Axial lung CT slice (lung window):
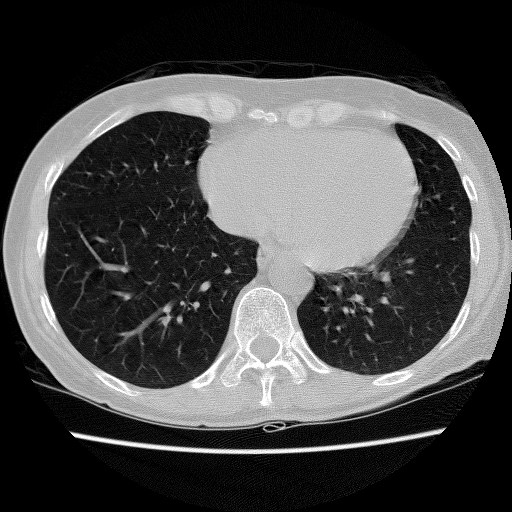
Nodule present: no